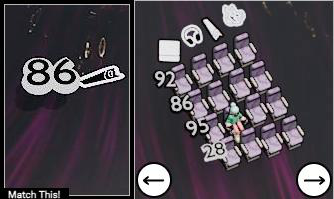
Task: seats
Answer: no